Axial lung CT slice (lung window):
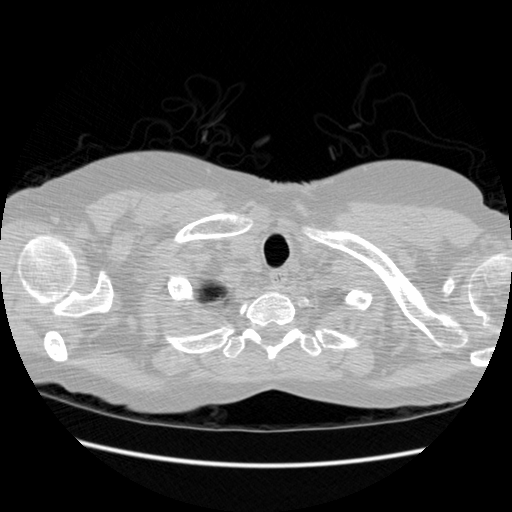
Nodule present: no